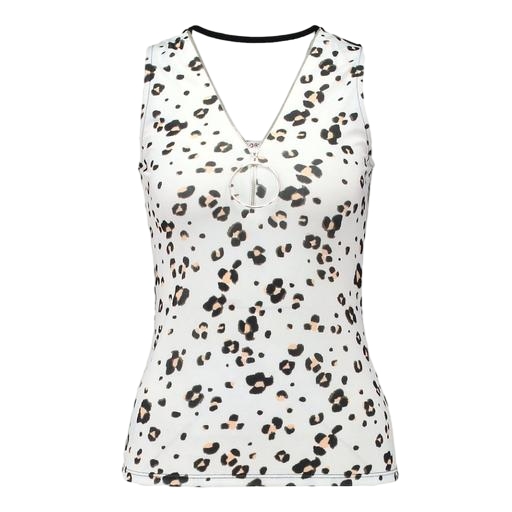
leopard skin print tank top, patterned tank top, white printed tank top, white background